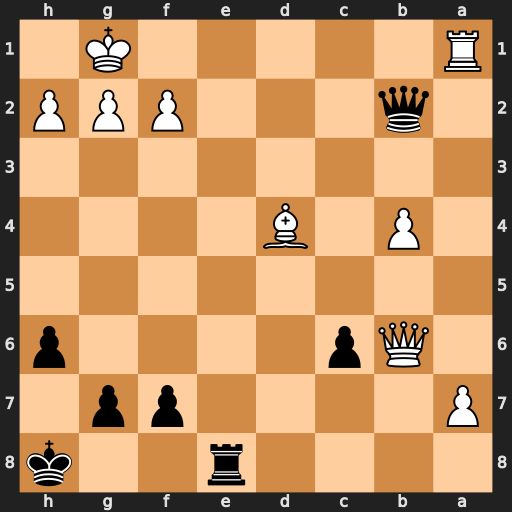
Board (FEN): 4r2k/P4pp1/1Qp4p/8/1P1B4/8/1q3PPP/R5K1
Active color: b
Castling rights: -
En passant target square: -
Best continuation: Qxa1+ Bxa1 Re1#